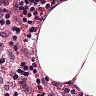
Metastatic tissue present: no